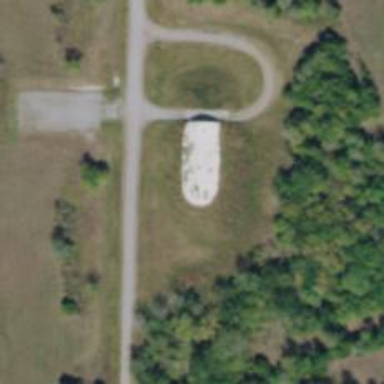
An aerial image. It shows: Military bunker.